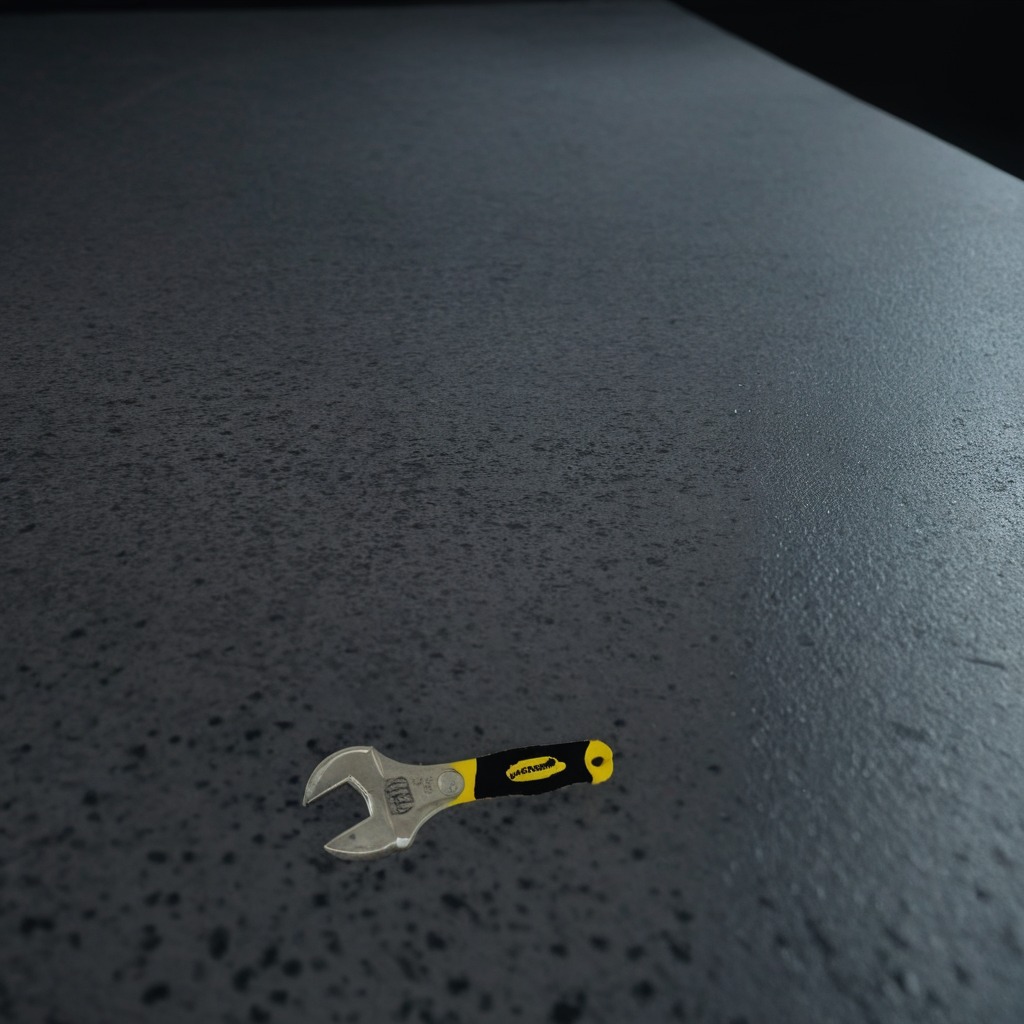
An wrench is lying on the clean granite table inside a workshop at night.